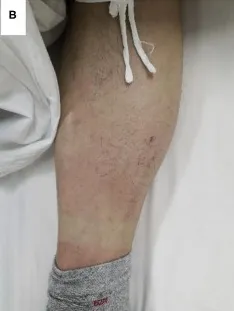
Lower limb.
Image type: medical_photograph (skin_photograph)